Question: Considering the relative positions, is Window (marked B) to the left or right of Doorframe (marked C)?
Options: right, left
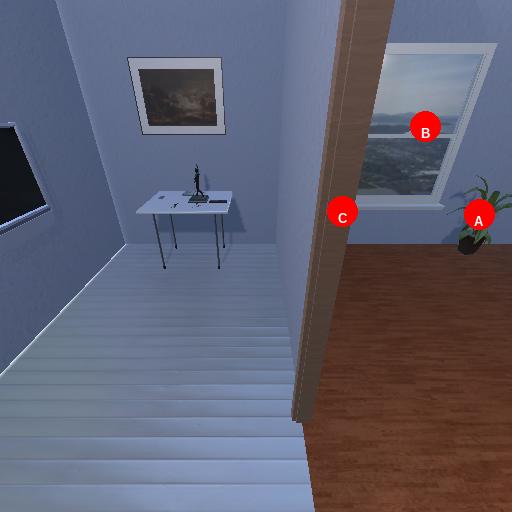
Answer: right